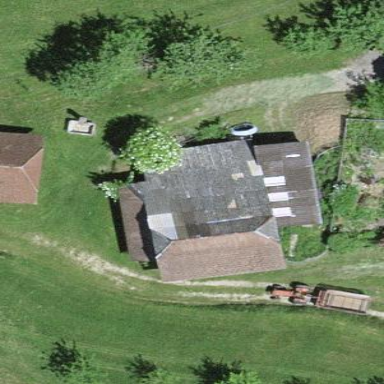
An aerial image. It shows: Barn.